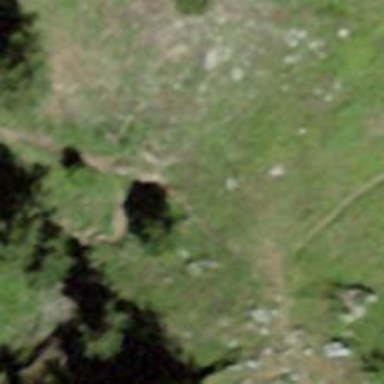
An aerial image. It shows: Path.